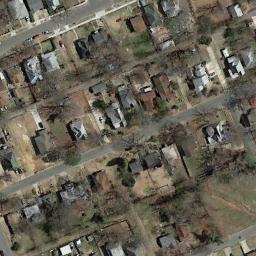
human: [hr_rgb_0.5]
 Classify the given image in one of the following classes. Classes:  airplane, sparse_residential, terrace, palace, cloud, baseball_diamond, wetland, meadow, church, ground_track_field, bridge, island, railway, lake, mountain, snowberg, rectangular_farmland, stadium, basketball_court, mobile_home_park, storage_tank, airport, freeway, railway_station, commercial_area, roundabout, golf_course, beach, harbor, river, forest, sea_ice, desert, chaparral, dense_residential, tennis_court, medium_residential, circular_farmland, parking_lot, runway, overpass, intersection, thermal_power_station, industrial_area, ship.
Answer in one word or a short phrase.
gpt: medium_residential